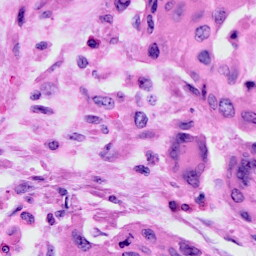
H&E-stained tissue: Cervix